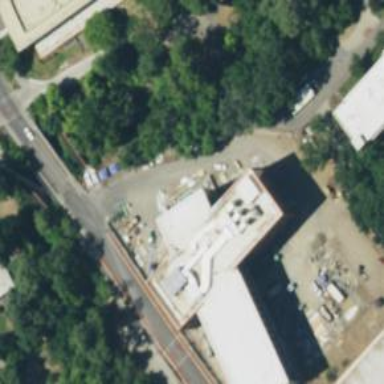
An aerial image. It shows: University building.